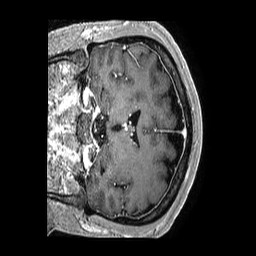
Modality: T1w
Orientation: coronal
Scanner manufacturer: philips
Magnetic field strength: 3 T
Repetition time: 0.006582 s
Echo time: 0.002943 s